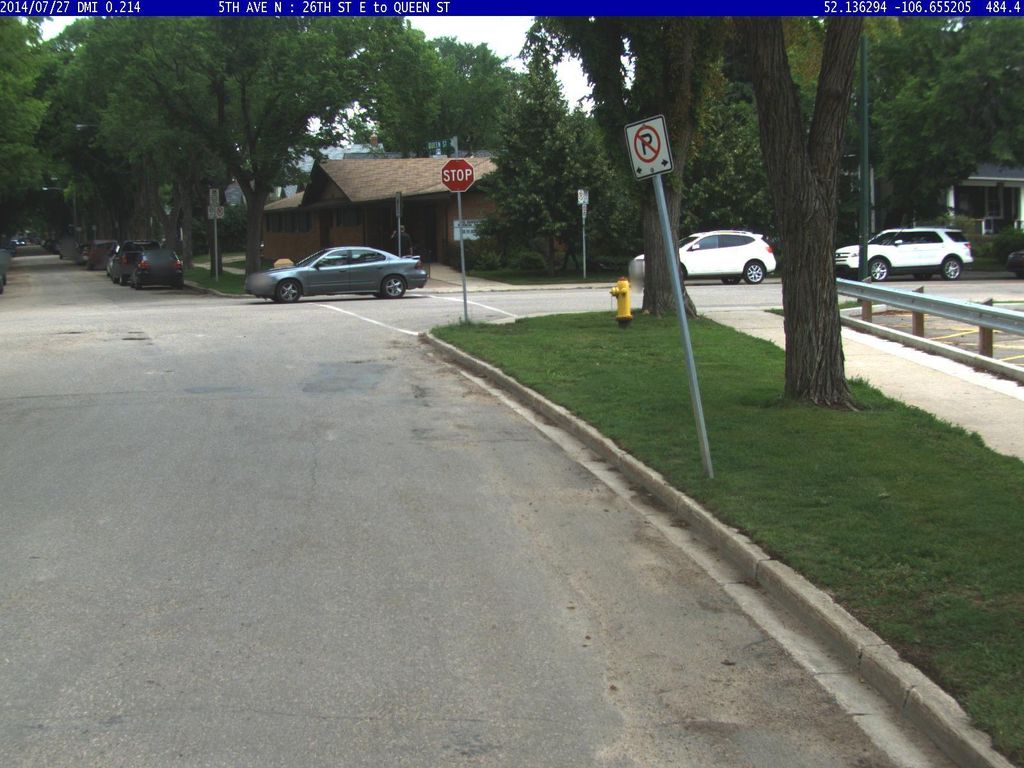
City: saskatoon